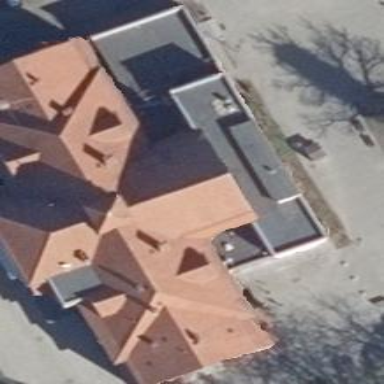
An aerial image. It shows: Restaurant.